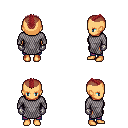
a pixel art fantasy rpg character, female body template, human, tanned skin, chain mail, magenta pants, brunette short mohawk hairstyle, metal gloves, four views (front, back, left, right), 2x2 character sprite sheet, small pixel art, hard edges, no anti-aliasing